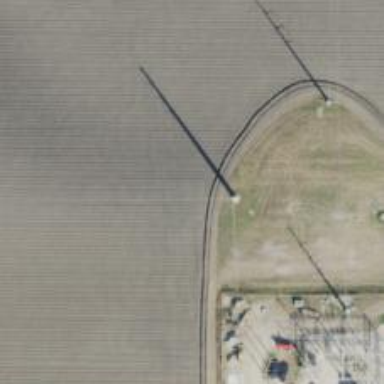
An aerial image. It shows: Power pole.